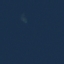
Land use / land cover: SeaLake